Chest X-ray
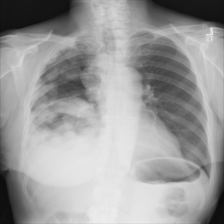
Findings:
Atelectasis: negative
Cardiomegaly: negative
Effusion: negative
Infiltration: negative
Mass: negative
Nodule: negative
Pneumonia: negative
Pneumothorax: negative
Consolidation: negative
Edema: negative
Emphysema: negative
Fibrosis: negative
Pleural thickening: negative
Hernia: negative